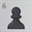
Piece: bP